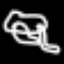
Label: frog